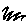
Label: zigzag